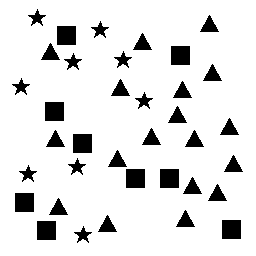
Squares: 9
Triangles: 18
Stars: 9
Total shapes: 36